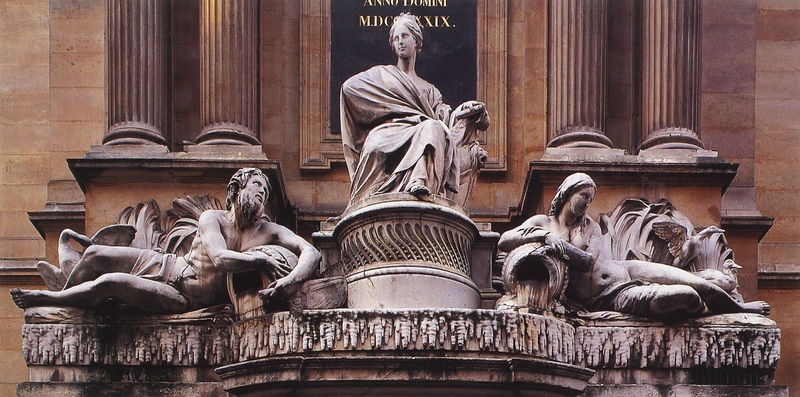
Titel: Vierjahreszeiten-Brunnen
Künstler: Edme Bouchardon
Standort: Paris, Rue de Grenelle (EU - F - Ile-de-France)
Schlagwörter: mann, umhang, vogel, wasser, fluss, frauen, frau, säule, säulen, gebäude, tuch, stein, figur, gewand, brunnen, krug, skulptur, statue, ente, schwan, italien, thron, kolonnen, gefäß, denkmal, herrscher, tron, rom, kanzel, götter, krieger, griechenland, venus, königin, löwe, gottheit, personifizierung, römisch, latein, italienisch, anno domini, herrschen, neptun, leda, wassergott, verwitterung, wassergot